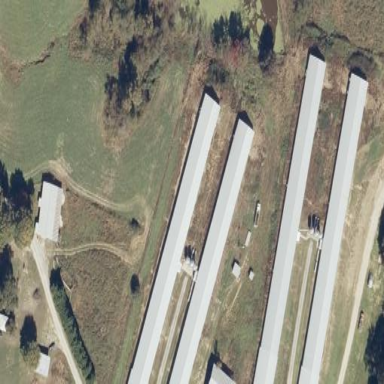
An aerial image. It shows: Farm auxiliary building.